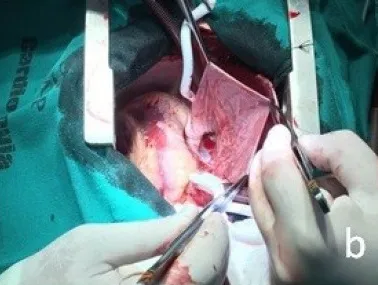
Intraoperative photographs of case 2. (b) After establishment of extracorporeal circulation, the
aneurysm sac is empty.
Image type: medical_photograph (other_medical_photograph)